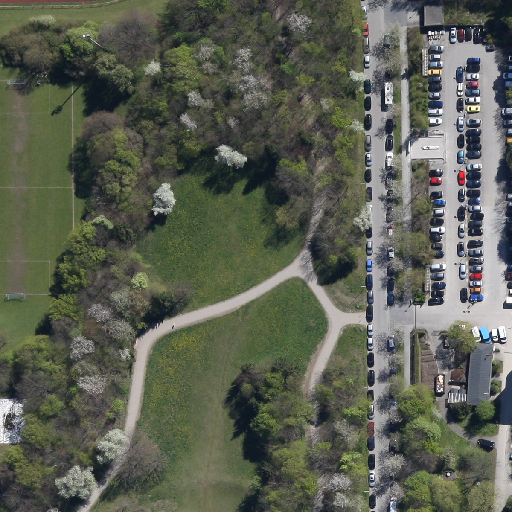
Referring expression: paved road along with tree